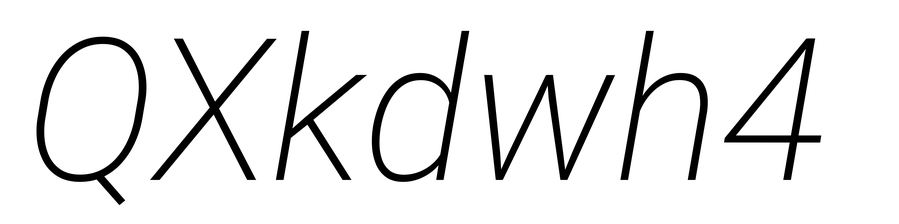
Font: Roboto-Italic_ExtraLight_Italic